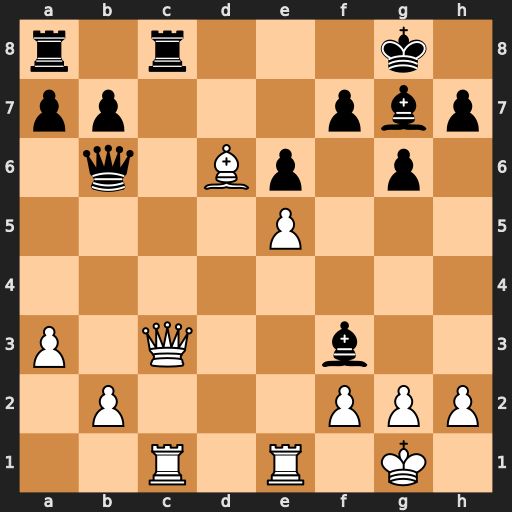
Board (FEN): r1r3k1/pp3pbp/1q1Bp1p1/4P3/8/P1Q2b2/1P3PPP/2R1R1K1
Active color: w
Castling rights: -
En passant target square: -
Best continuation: Qxc8+ Rxc8 Rxc8+